Field crop: maize
Growth stage: 2
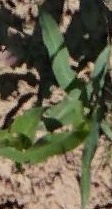
Species: maize